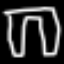
Label: pants